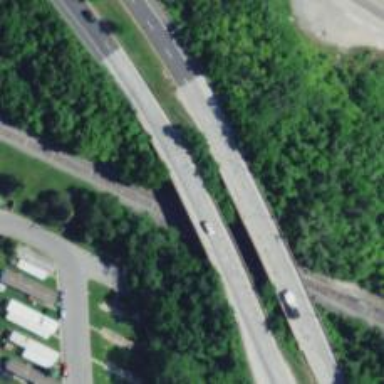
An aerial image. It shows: Beam bridge on secondary road.